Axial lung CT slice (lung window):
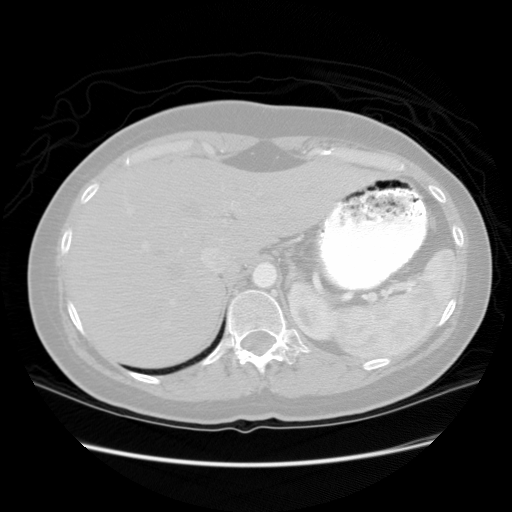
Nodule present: no